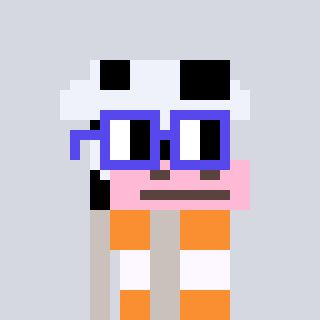
a pixel art character with square blue glasses, a cow-shaped head and a foggrey-colored body on a cool background